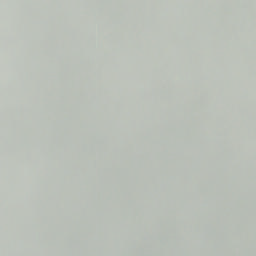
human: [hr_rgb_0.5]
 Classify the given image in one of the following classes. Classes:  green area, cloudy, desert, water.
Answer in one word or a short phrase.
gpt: cloudy